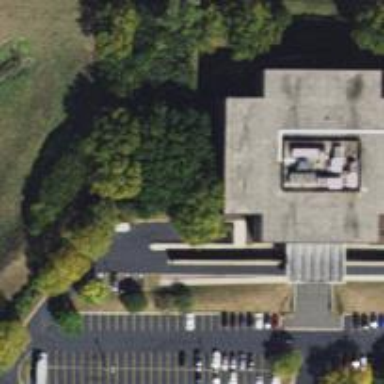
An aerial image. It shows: Office building.